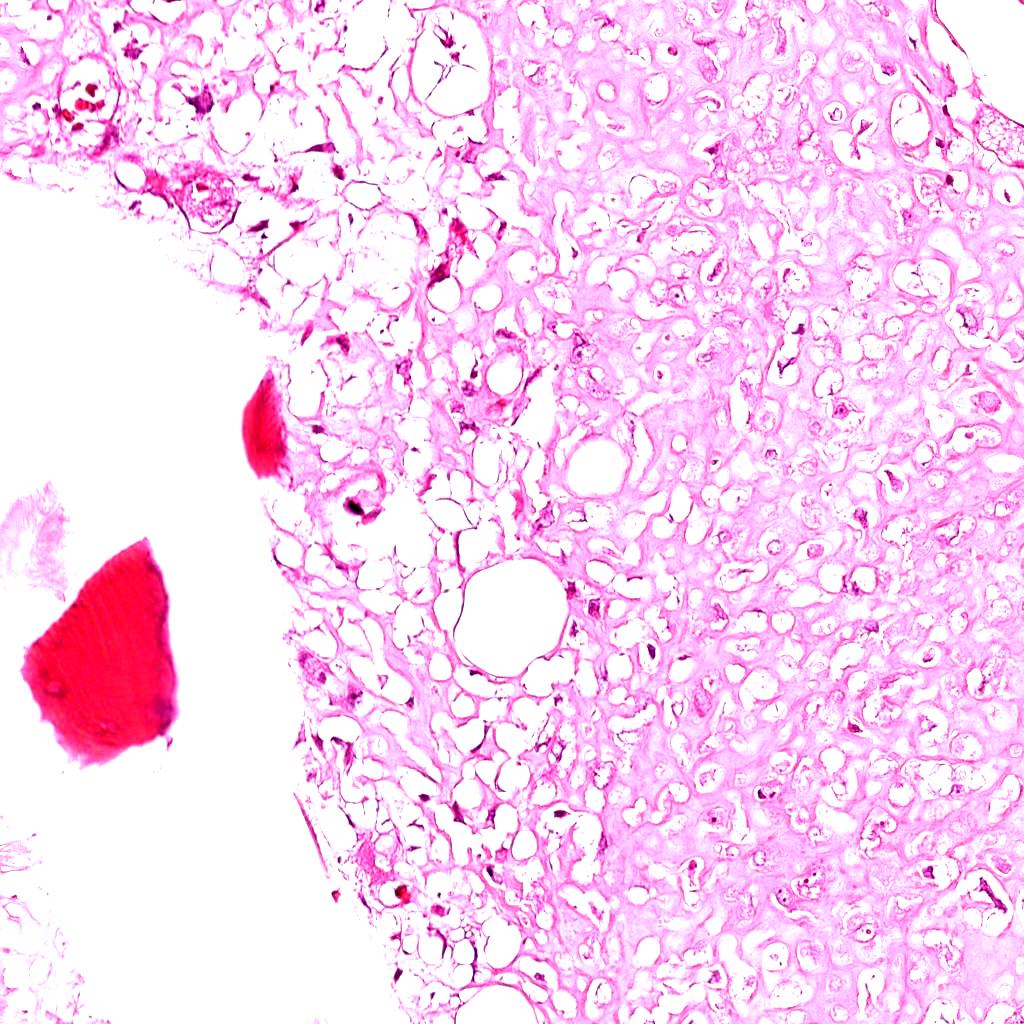
Label: Viable